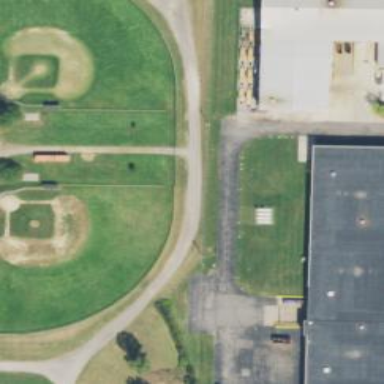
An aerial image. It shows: Baseball pitch for leisure land.